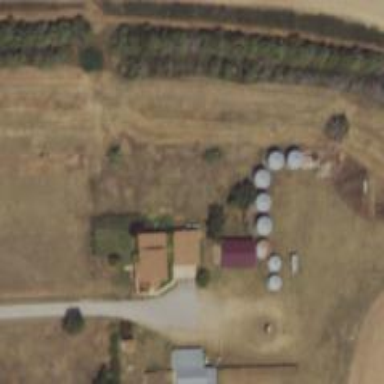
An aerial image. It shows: Silo.